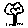
Label: tree